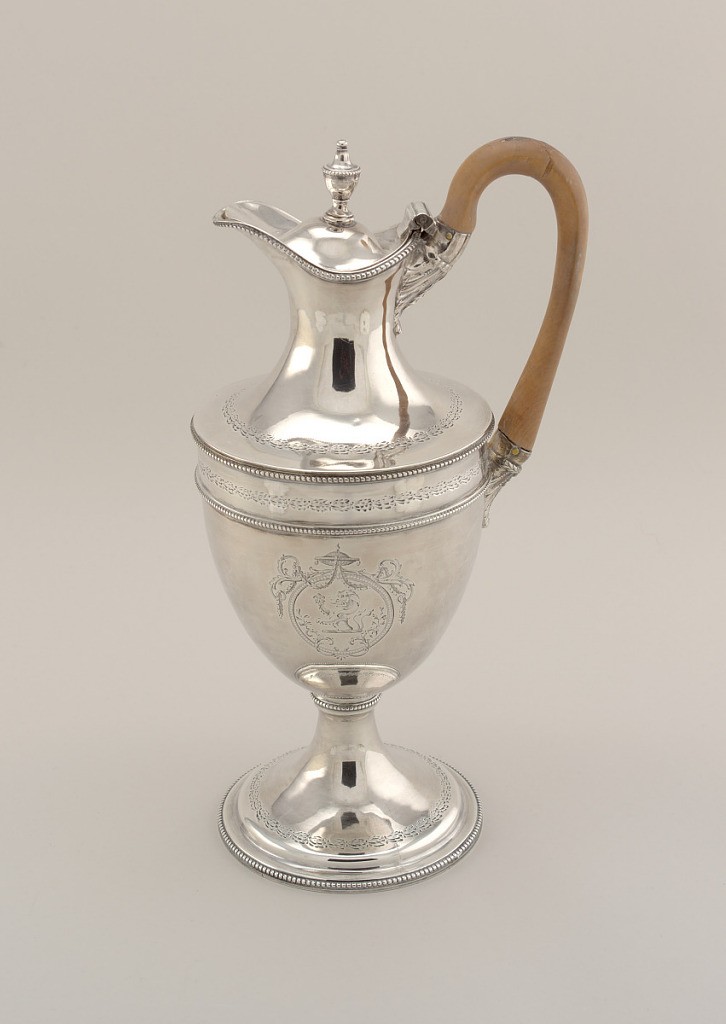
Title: Jug
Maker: Samuel Wood, British, 1704 – 1794
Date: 1781
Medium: silver, wood
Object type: jug
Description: Urn shaped body on stem with stepped, circular foot; urn shaped finial on domed cover extending over lip; body decorated with beading and bright-cut engraving; family arms engraved on both sides; tan wood handle with leaf attachments.